Question: <URL>I try to convert a pdf to an image file.... it works fine, but it deletes a line in one of the rectangles.... I can't figure out why.....
'''
public static void main(String[] args) throws FileNotFoundException, IOException
{
PDDocument doc = PDDocument.load(new FileInputStream(new File(".....pdf")));
PDDocumentCatalog docCatalog = doc.getDocumentCatalog();
List pages = docCatalog.getAllPages();
for (Object pageObj : pages)
{
PDPage page = (PDPage) pageObj;
BufferedImage pdfImage = page.convertToImage();
ImageIO.write(pdfImage, "png", new File("/......png"));
}
doc.close();
}
'''
Before I deleted all text of the pdf.... could it be that it is still hassling with one of the text width, which then overwrites the rectangles line ?
Plse see pdf here...
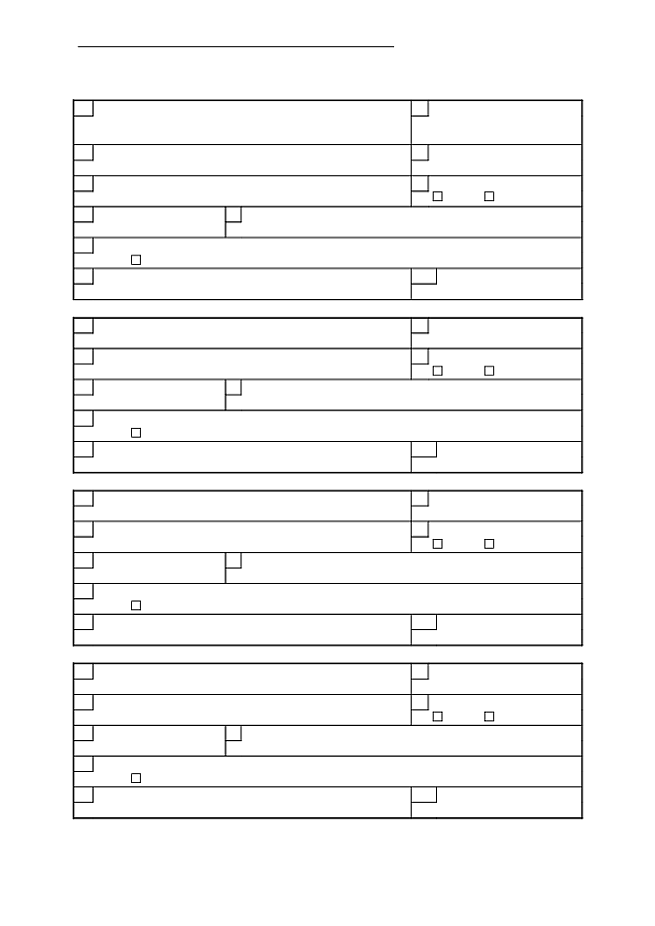
Answer: When trying to reproduce the problem, it turned out that the current PDFBox 1.7.1 properly renders the <URL>. The problem only occurred when using the old version 0.7.3.
Thus, if using Maven, use
'''
<dependency>
<groupId>org.apache.pdfbox</groupId>
<artifactId>pdfbox</artifactId>
<version>1.7.1</version>
</dependency>
'''
or a newer version of this dependency in case of such trouble.